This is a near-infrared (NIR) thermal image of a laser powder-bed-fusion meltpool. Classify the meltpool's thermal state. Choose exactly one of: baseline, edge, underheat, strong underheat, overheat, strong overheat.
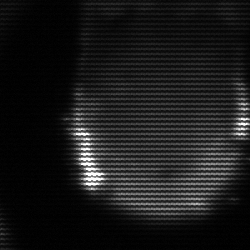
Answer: edge